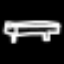
Label: bed